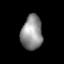
Tissue: lung
Cell type: Epithelial cells
Senescence score: 0.2081
Nuclear area (px): 706
Mean DAPI intensity: 144.401